Interaction volume radius: 5 \u00c5
Interaction volume height: 25 \u00c5
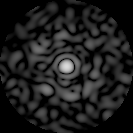
Disorder parameter: 0.8401